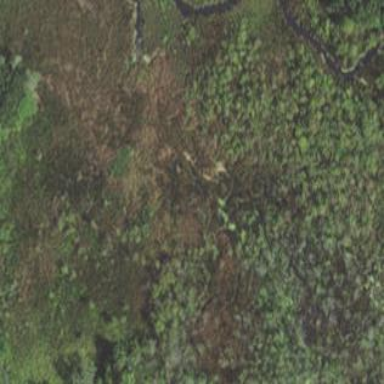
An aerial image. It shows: Marshy wetland area.